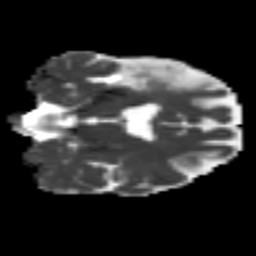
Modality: MD
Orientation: coronal
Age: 68
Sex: female
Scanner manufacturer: siemens
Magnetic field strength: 3 T
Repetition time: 4.987 s
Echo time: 0.0792 s